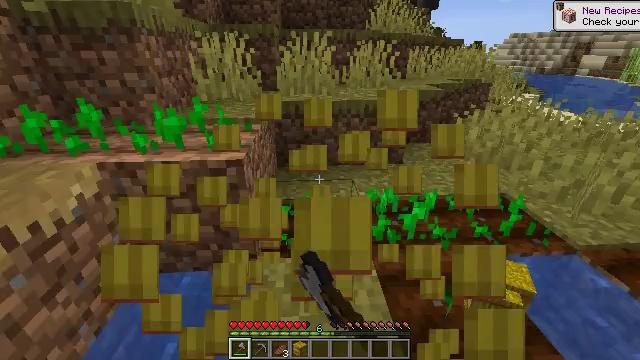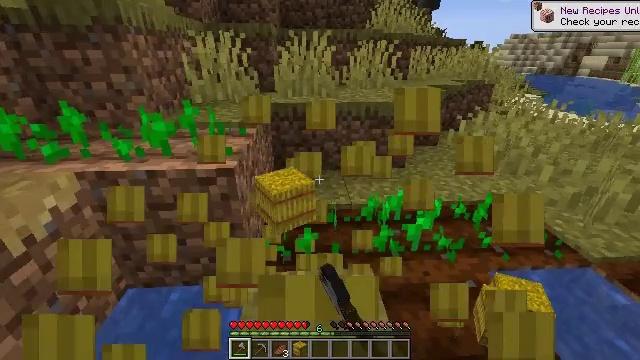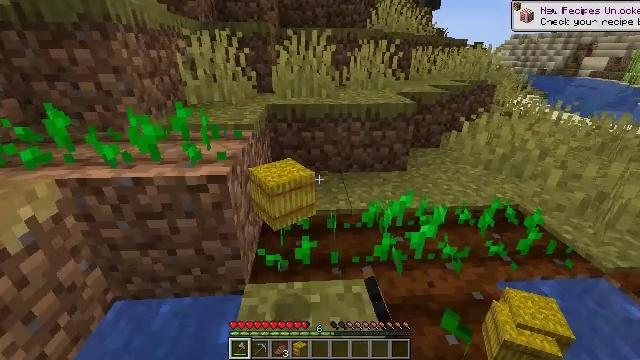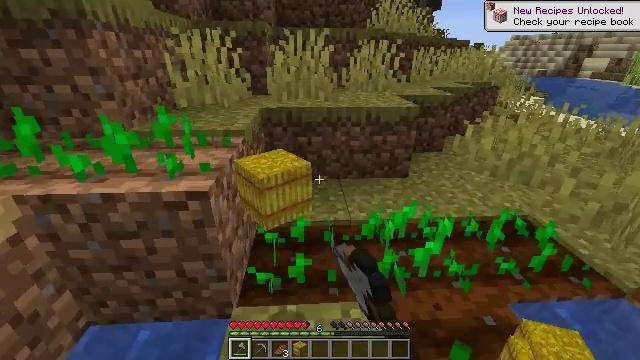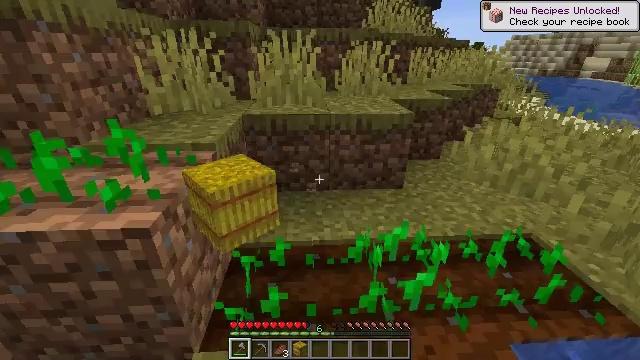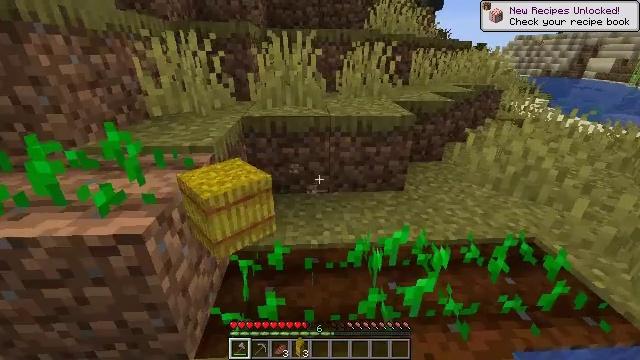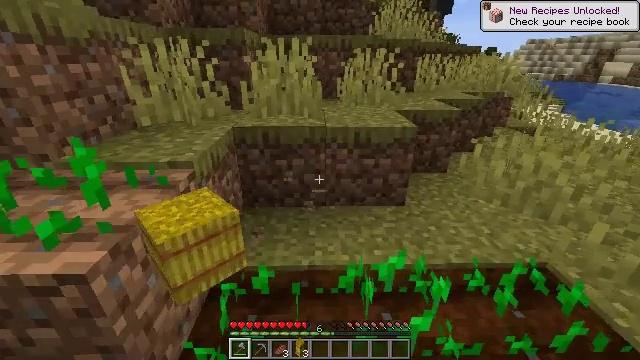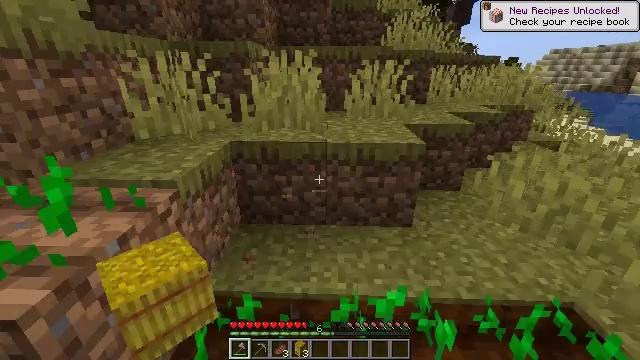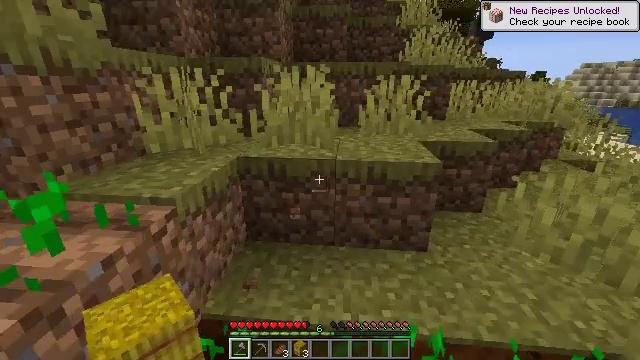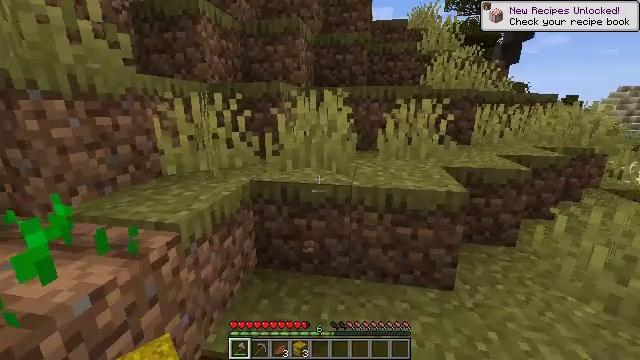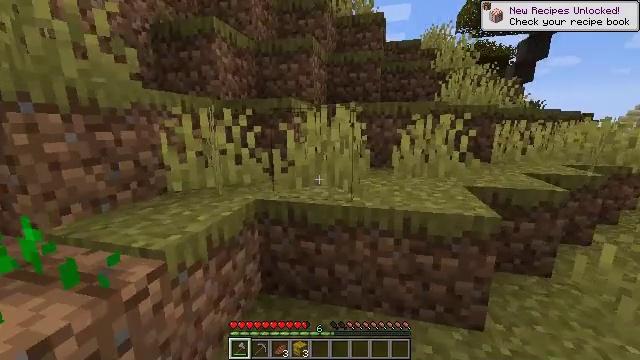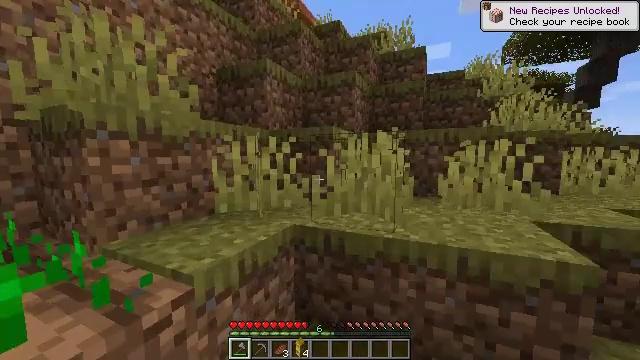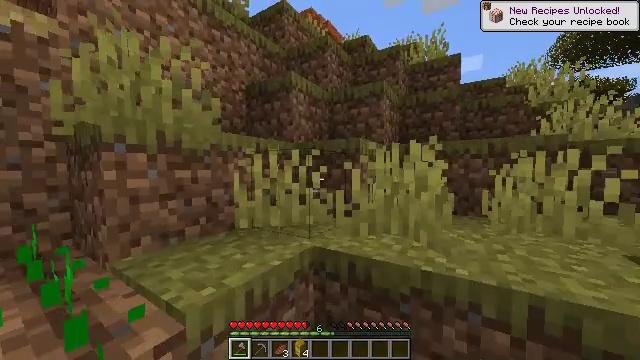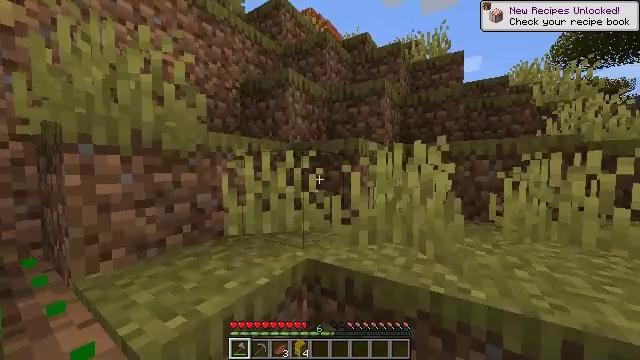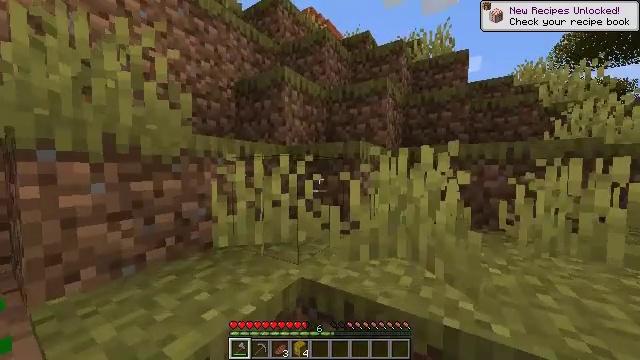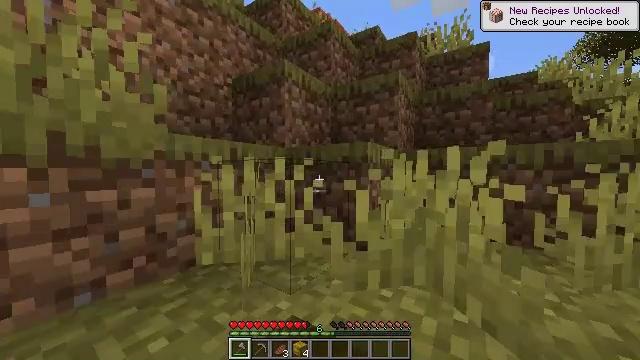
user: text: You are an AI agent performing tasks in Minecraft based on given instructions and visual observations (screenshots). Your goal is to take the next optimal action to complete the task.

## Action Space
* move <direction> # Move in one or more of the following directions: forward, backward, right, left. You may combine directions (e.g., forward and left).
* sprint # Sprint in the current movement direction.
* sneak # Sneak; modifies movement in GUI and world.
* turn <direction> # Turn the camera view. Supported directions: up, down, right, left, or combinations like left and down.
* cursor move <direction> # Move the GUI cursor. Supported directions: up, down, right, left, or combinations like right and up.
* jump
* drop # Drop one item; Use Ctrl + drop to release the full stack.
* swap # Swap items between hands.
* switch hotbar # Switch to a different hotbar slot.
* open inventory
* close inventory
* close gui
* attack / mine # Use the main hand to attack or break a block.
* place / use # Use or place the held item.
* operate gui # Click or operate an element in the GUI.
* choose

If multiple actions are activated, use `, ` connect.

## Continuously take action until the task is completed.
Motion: motion action
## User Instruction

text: Dig up yellow terracotta from the ground.
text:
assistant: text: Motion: move forward, attack / mine
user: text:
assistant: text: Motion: move forward, attack / mine
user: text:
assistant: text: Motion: move forward and move right, attack / mine
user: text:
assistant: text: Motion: move forward and move right, attack / mine
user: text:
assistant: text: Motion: move forward and move right
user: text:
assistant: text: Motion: move forward and move right, turn left
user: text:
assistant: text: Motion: move forward and move right, turn left and up
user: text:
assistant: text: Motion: move forward, turn left and up
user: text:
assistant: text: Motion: move forward, sprint, turn left and up
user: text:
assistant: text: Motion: move forward, sprint, turn left and up
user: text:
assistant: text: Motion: move forward, sprint, turn left and up
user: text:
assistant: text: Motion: move forward, sprint, turn left and up
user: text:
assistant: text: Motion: move forward, sprint
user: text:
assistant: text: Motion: move forward, sprint
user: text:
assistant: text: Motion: move forward, sprint, turn left, jump
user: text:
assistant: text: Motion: move forward, sprint, turn left, jump
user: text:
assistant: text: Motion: move forward, sprint, turn left, jump
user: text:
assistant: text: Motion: move forward, sprint, turn left, jump
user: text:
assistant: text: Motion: move forward, sprint, turn left and down
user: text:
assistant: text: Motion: move forward, sprint, turn left
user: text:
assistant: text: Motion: move forward, sprint, turn left
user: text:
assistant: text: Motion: move forward, sprint, jump
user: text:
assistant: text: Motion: move forward, jump
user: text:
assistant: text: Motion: move forward, turn right and up, jump
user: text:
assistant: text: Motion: move forward, turn right and up
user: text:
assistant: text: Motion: move forward, turn right and up
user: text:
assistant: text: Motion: move forward, jump
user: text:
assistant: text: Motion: move forward, jump
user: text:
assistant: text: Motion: move forward, sprint, jump
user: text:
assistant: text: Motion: move forward, sprint